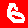
Digit: 6